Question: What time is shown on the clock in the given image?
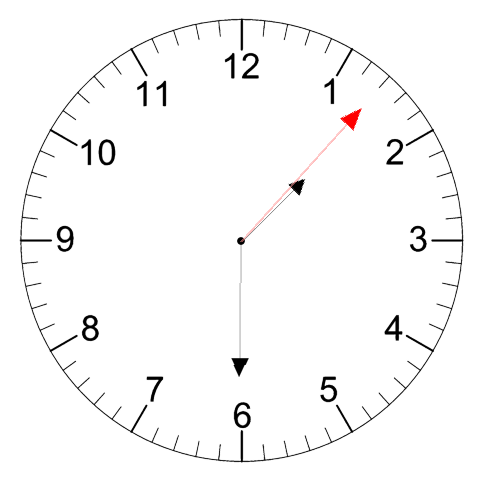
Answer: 01:30:07